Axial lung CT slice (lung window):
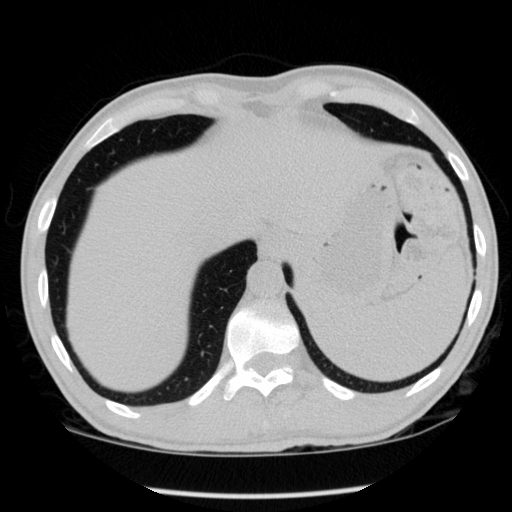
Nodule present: no